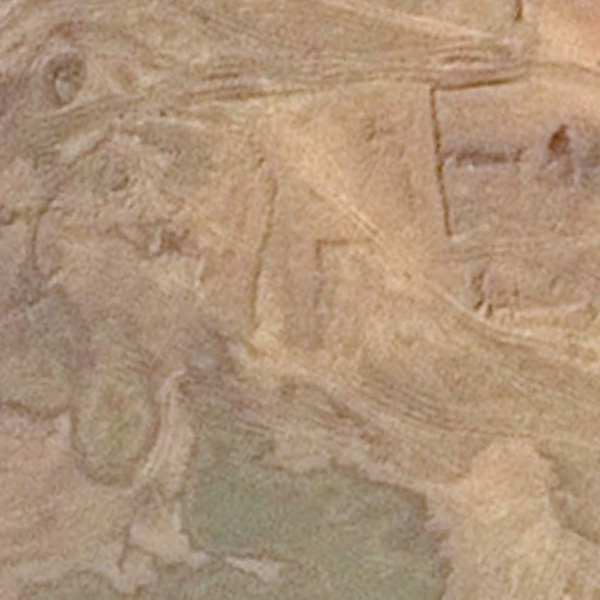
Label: BareLand